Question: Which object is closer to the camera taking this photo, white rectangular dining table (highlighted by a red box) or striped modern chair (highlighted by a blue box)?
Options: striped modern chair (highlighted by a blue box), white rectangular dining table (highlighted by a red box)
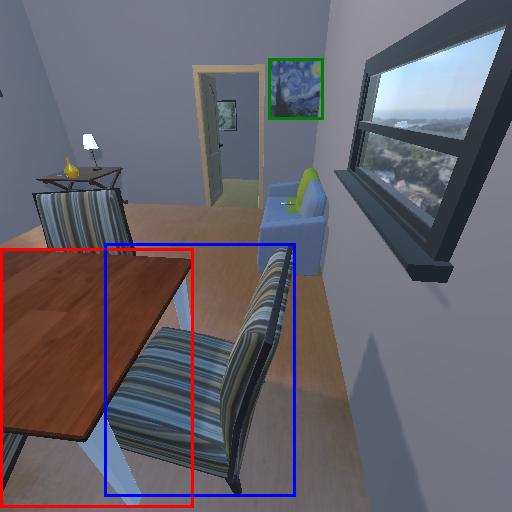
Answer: striped modern chair (highlighted by a blue box)